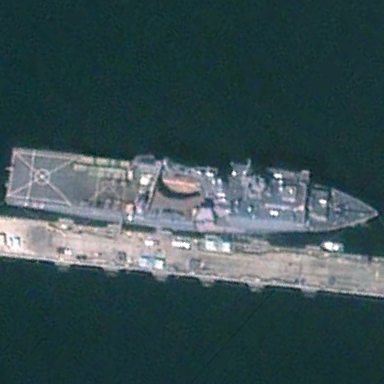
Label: combat